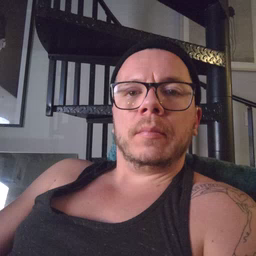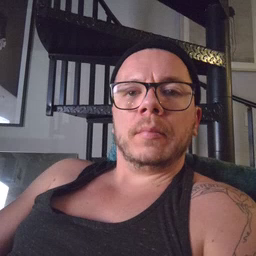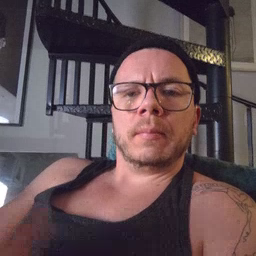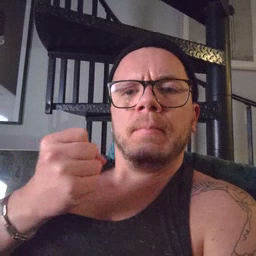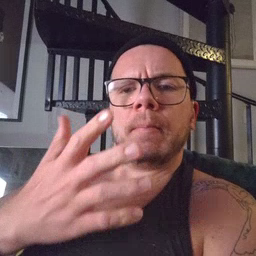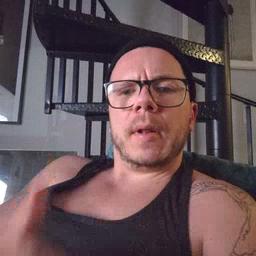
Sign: many